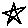
Label: star